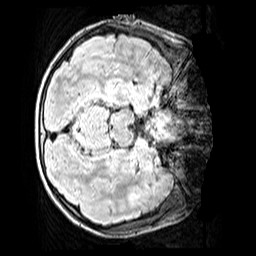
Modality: FLAIR
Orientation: axial
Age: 11
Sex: male
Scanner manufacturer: siemens
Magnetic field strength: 3 T
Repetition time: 5 s
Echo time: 0.388 s